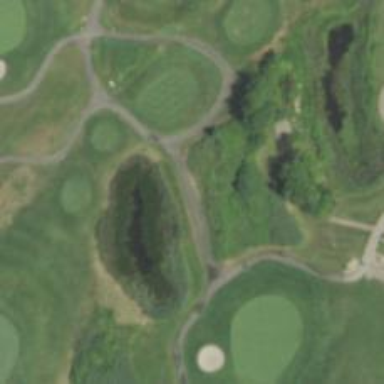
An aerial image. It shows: Pathway for golfing.